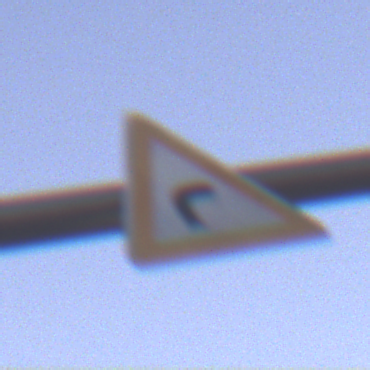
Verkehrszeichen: KurveRechts
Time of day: Dusk
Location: Outdoor (Nature)
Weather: Clear
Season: NotSpecified
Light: Natural